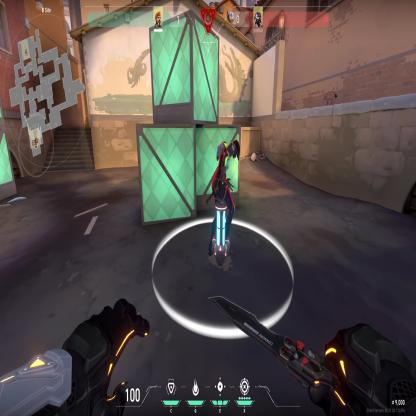
Label: planted spike ; enemy